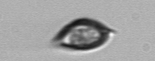
Label: Prorocentrum_triestinum